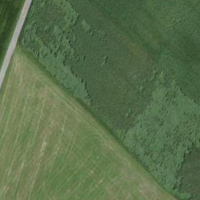
EUNIS habitat code: 52
Species observed at this site:
Dipsacus fullonum